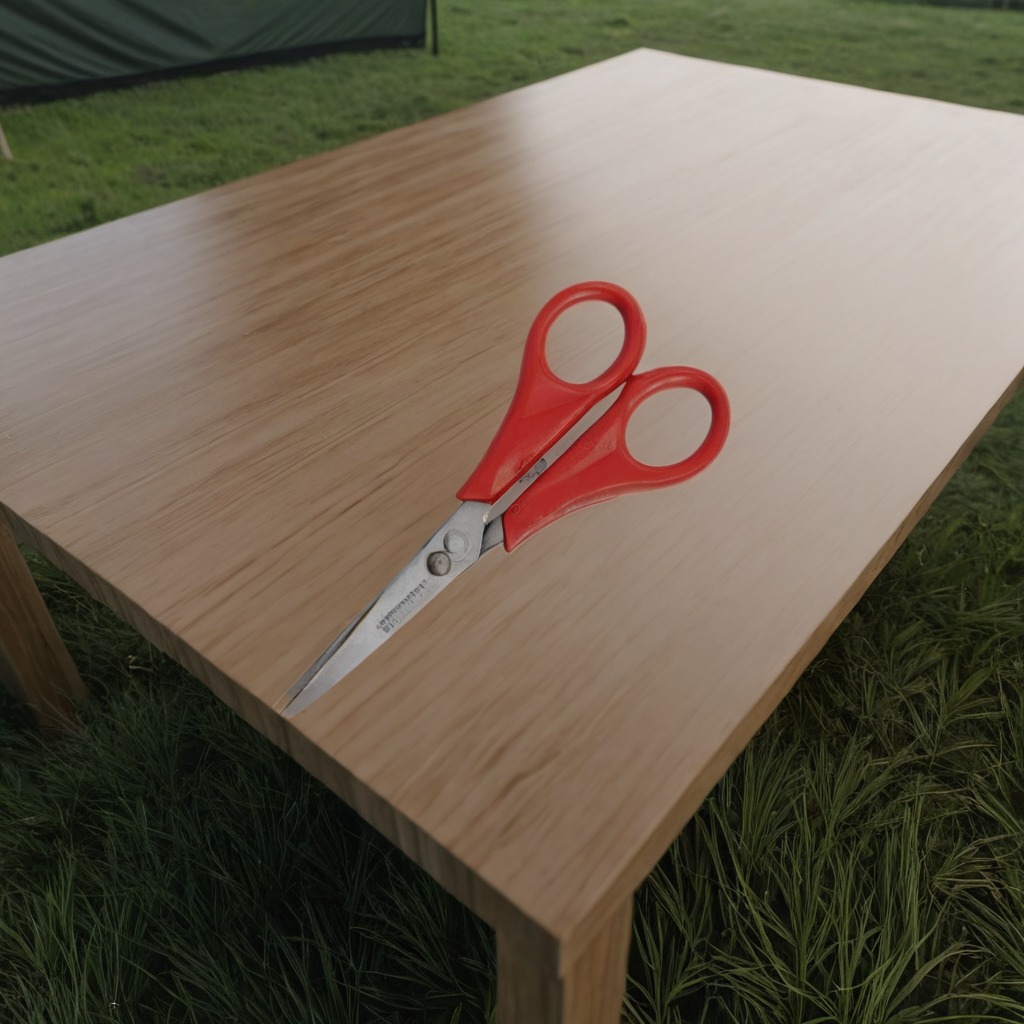
A scissor is lying on the wooden table.